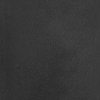
Atmospheric dust classification: dusty